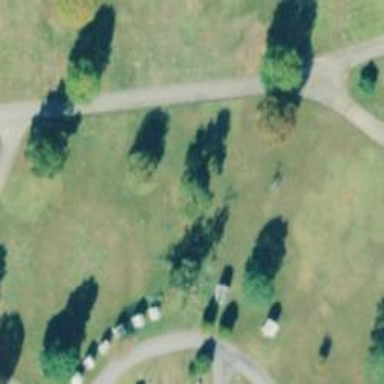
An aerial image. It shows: Sector within cemetery.